Question: '''
Split-Path : Zhao Bu Dao Qu Dong Qi . Ming Wei ".C"De Qu Dong Qi Bu Cun Zai .
Suo Zai Wei Zhi C:\Users\Administrator\AppData\Local\GitHub\PoshGit_a2be688889e1b24632e83adccd9b2a44b91d655b\profile.example.p
s1:1 Zi Fu : 16
+ Push-Location (Split-Path -Path $MyInvocation.MyCommand.Definition -Parent)
+ ~~~~~~~~~~
+ CategoryInfo : ObjectNotFound: (.C:String) [], DriveNotFoundException
+ FullyQualifiedErrorId : DriveNotFound
Import-Module : Wei Neng Jia Zai Zhi Ding De Mo Kuai ".\posh-git",Yin Wei Zai Ren He Mo Kuai Mu Lu Zhong Du Mei You Zhao Dao You Xiao Mo Kuai Wen Jian .
Suo Zai Wei Zhi C:\Users\Administrator\AppData\Local\GitHub\PoshGit_a2be688889e1b24632e83adccd9b2a44b91d655b\profile.example.p
s1:4 Zi Fu : 1
+ Import-Module .\posh-git
+ ~~~~~~~~~~~~~~~~~~~~~~~~
+ CategoryInfo : ResourceUnavailable: (.\posh-git:String) [Import-Module], FileNotFoundException
+ FullyQualifiedErrorId : Modules_ModuleNotFound,Microsoft.PowerShell.Commands.ImportModuleCommand
Pop-Location : Zhao Bu Dao Qu Dong Qi . Ming Wei ".C"De Qu Dong Qi Bu Cun Zai .
Suo Zai Wei Zhi C:\Users\Administrator\AppData\Local\GitHub\PoshGit_a2be688889e1b24632e83adccd9b2a44b91d655b\profile.example.p
s1:23 Zi Fu : 1
+ Pop-Location
+ ~~~~~~~~~~~~
+ CategoryInfo : ObjectNotFound: (.C:String) [], DriveNotFoundException
+ FullyQualifiedErrorId : DriveNotFound
Start-SshAgent : Zhao Bu Dao Qu Dong Qi . Ming Wei ".C"De Qu Dong Qi Bu Cun Zai .
Suo Zai Wei Zhi C:\Users\Administrator\AppData\Local\GitHub\PoshGit_a2be688889e1b24632e83adccd9b2a44b91d655b\profile.example.p
s1:25 Zi Fu : 1
+ Start-SshAgent -Quiet
+ ~~~~~~~~~~~~~~
+ CategoryInfo : ObjectNotFound: (.C:String) [], DriveNotFoundException
+ FullyQualifiedErrorId : DriveNotFound
'''

1. I have installed Github for Windows but when I open the git shell, many things go wrong.
2. I tried to reinstall it, but nothing has changed.
3. When I changed the github for windows -Options -Default shell to Git Bash,everything is OK.
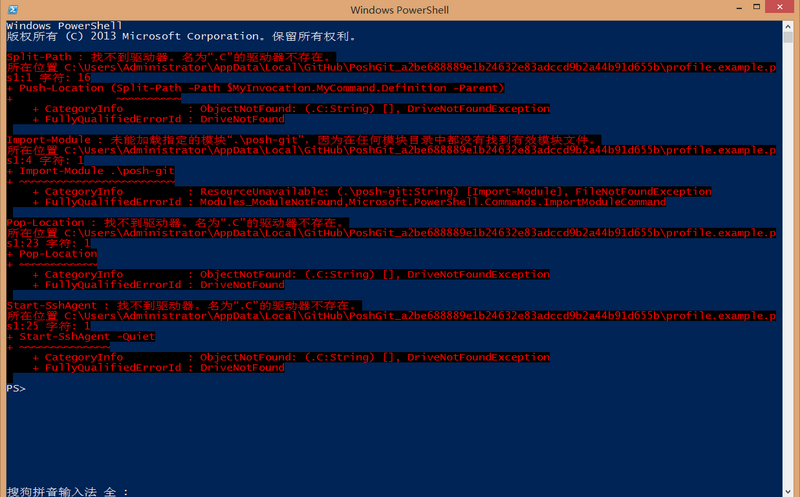
Answer: I am not sure of the version of Git you were using (or of your %PATH%) but using the latest portable Git should work:
- <URL>- '%PATH%'- 'bash -i --login'